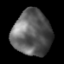
Tissue: lung
Cell type: Others
Senescence score: 0.1596
Nuclear area (px): 1709
Mean DAPI intensity: 94.708